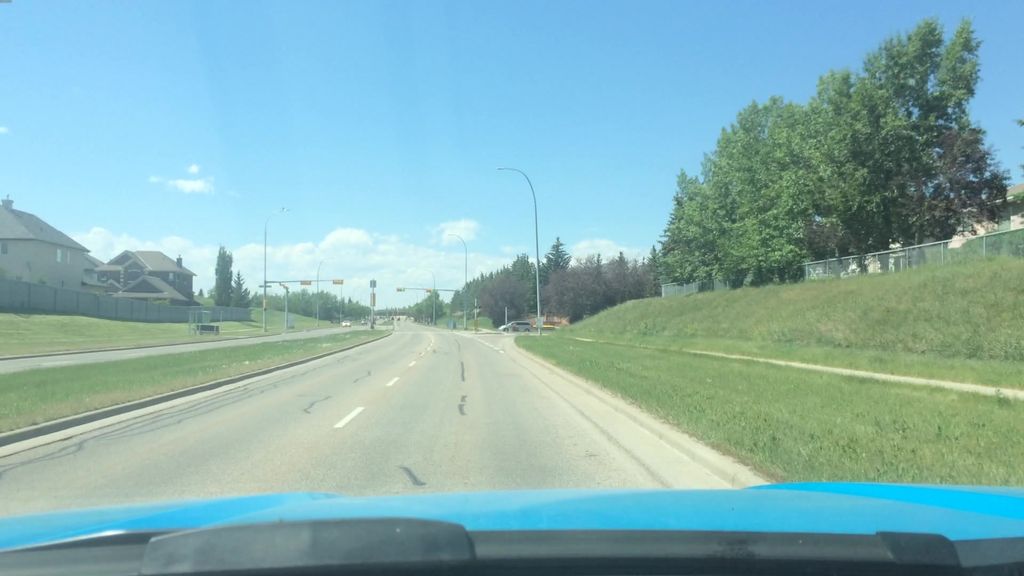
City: calgary